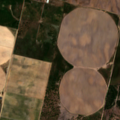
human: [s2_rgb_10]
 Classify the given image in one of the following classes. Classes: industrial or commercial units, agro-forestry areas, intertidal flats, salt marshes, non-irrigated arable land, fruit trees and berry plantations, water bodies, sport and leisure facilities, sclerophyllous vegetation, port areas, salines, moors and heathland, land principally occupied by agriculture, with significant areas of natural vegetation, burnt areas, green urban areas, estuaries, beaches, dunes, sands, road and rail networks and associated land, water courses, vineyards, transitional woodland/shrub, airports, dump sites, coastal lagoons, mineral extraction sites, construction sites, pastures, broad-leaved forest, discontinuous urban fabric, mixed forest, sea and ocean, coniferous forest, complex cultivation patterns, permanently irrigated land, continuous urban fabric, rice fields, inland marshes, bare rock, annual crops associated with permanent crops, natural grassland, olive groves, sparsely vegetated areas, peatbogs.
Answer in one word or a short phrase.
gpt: continuous urban fabric